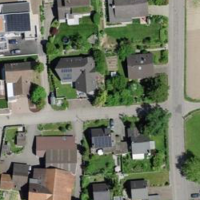
EUNIS habitat code: 55
Species observed at this site:
Portulaca oleracea